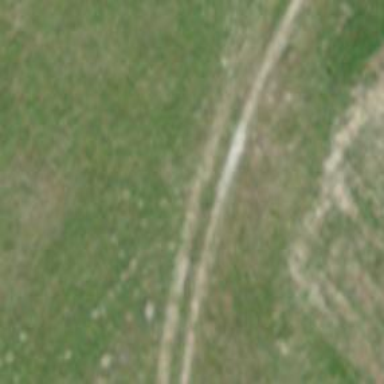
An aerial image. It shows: Grassy track road with grade 4 track type.